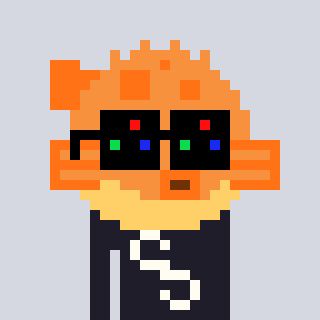
a pixel art character with square black sunglasses, a pufferfish-shaped head and a grayscale-colored body on a cool background